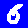
Digit: 6